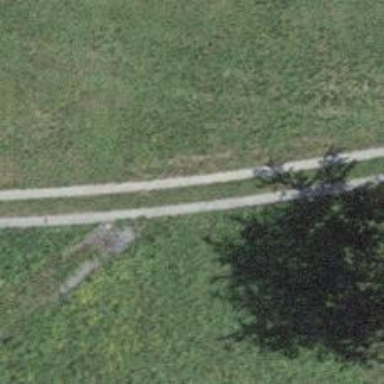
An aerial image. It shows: Track with grade 1 quality.